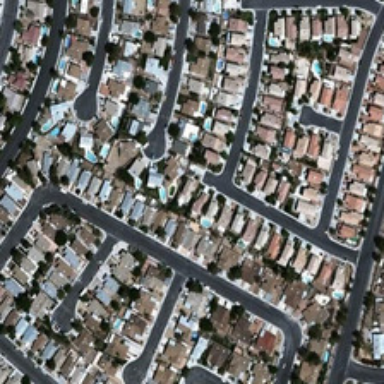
Many crowded buildings and some green trees are in a dense residential area .